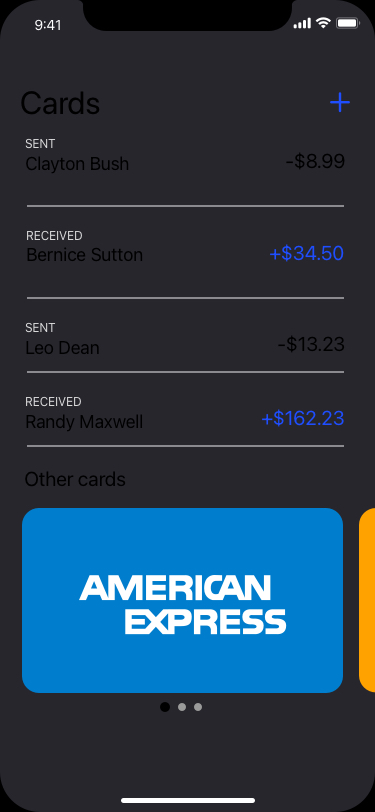
Text in this UI design:
Other cards
Cards
Bernice Sutton
+$34.50
Received
-$13.23
Leo Dean
Sent
+$162.23
Randy Maxwell
received
-$8.99
Clayton Bush
Sent